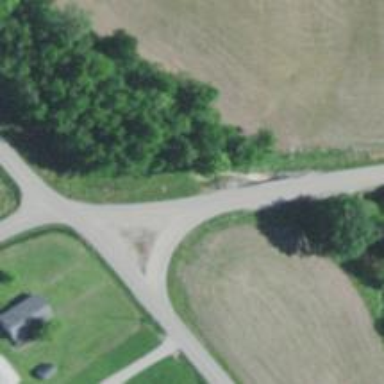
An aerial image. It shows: Secondary link road.